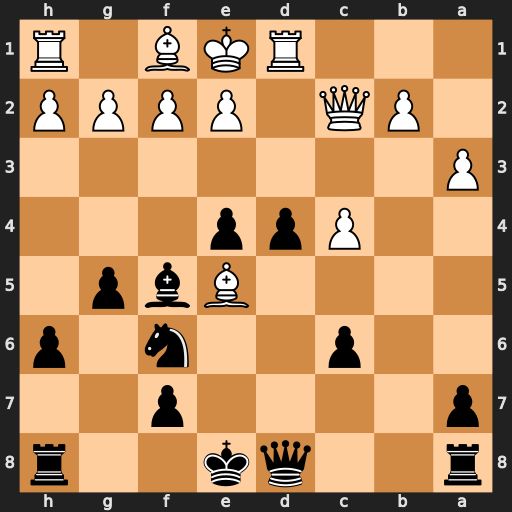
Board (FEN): r2qk2r/p4p2/2p2n1p/4Bbp1/2Ppp3/P7/1PQ1PPPP/3RKB1R
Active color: b
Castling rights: Kkq
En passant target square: -
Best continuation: Qa5+ b4 Qxe5